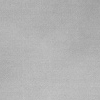
Atmospheric dust classification: dusty